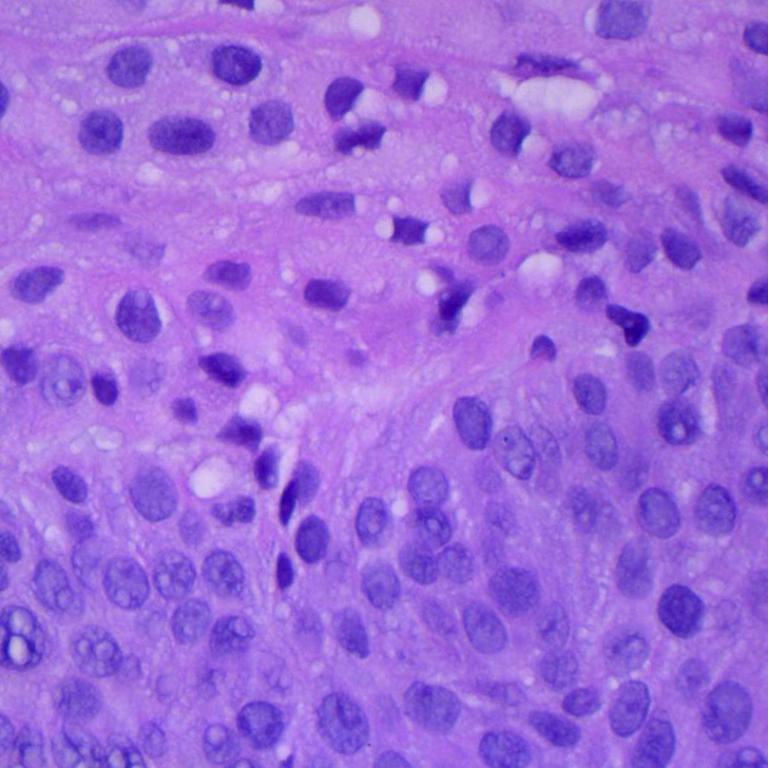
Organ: lung
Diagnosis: squamous carcinomas